Field crop: maize
Growth stage: 2
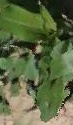
Species: maize